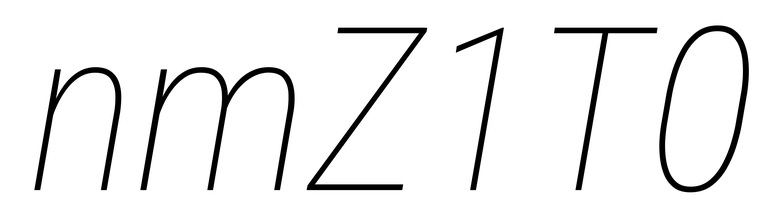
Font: Roboto-Italic_Condensed_Thin_Italic